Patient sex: M
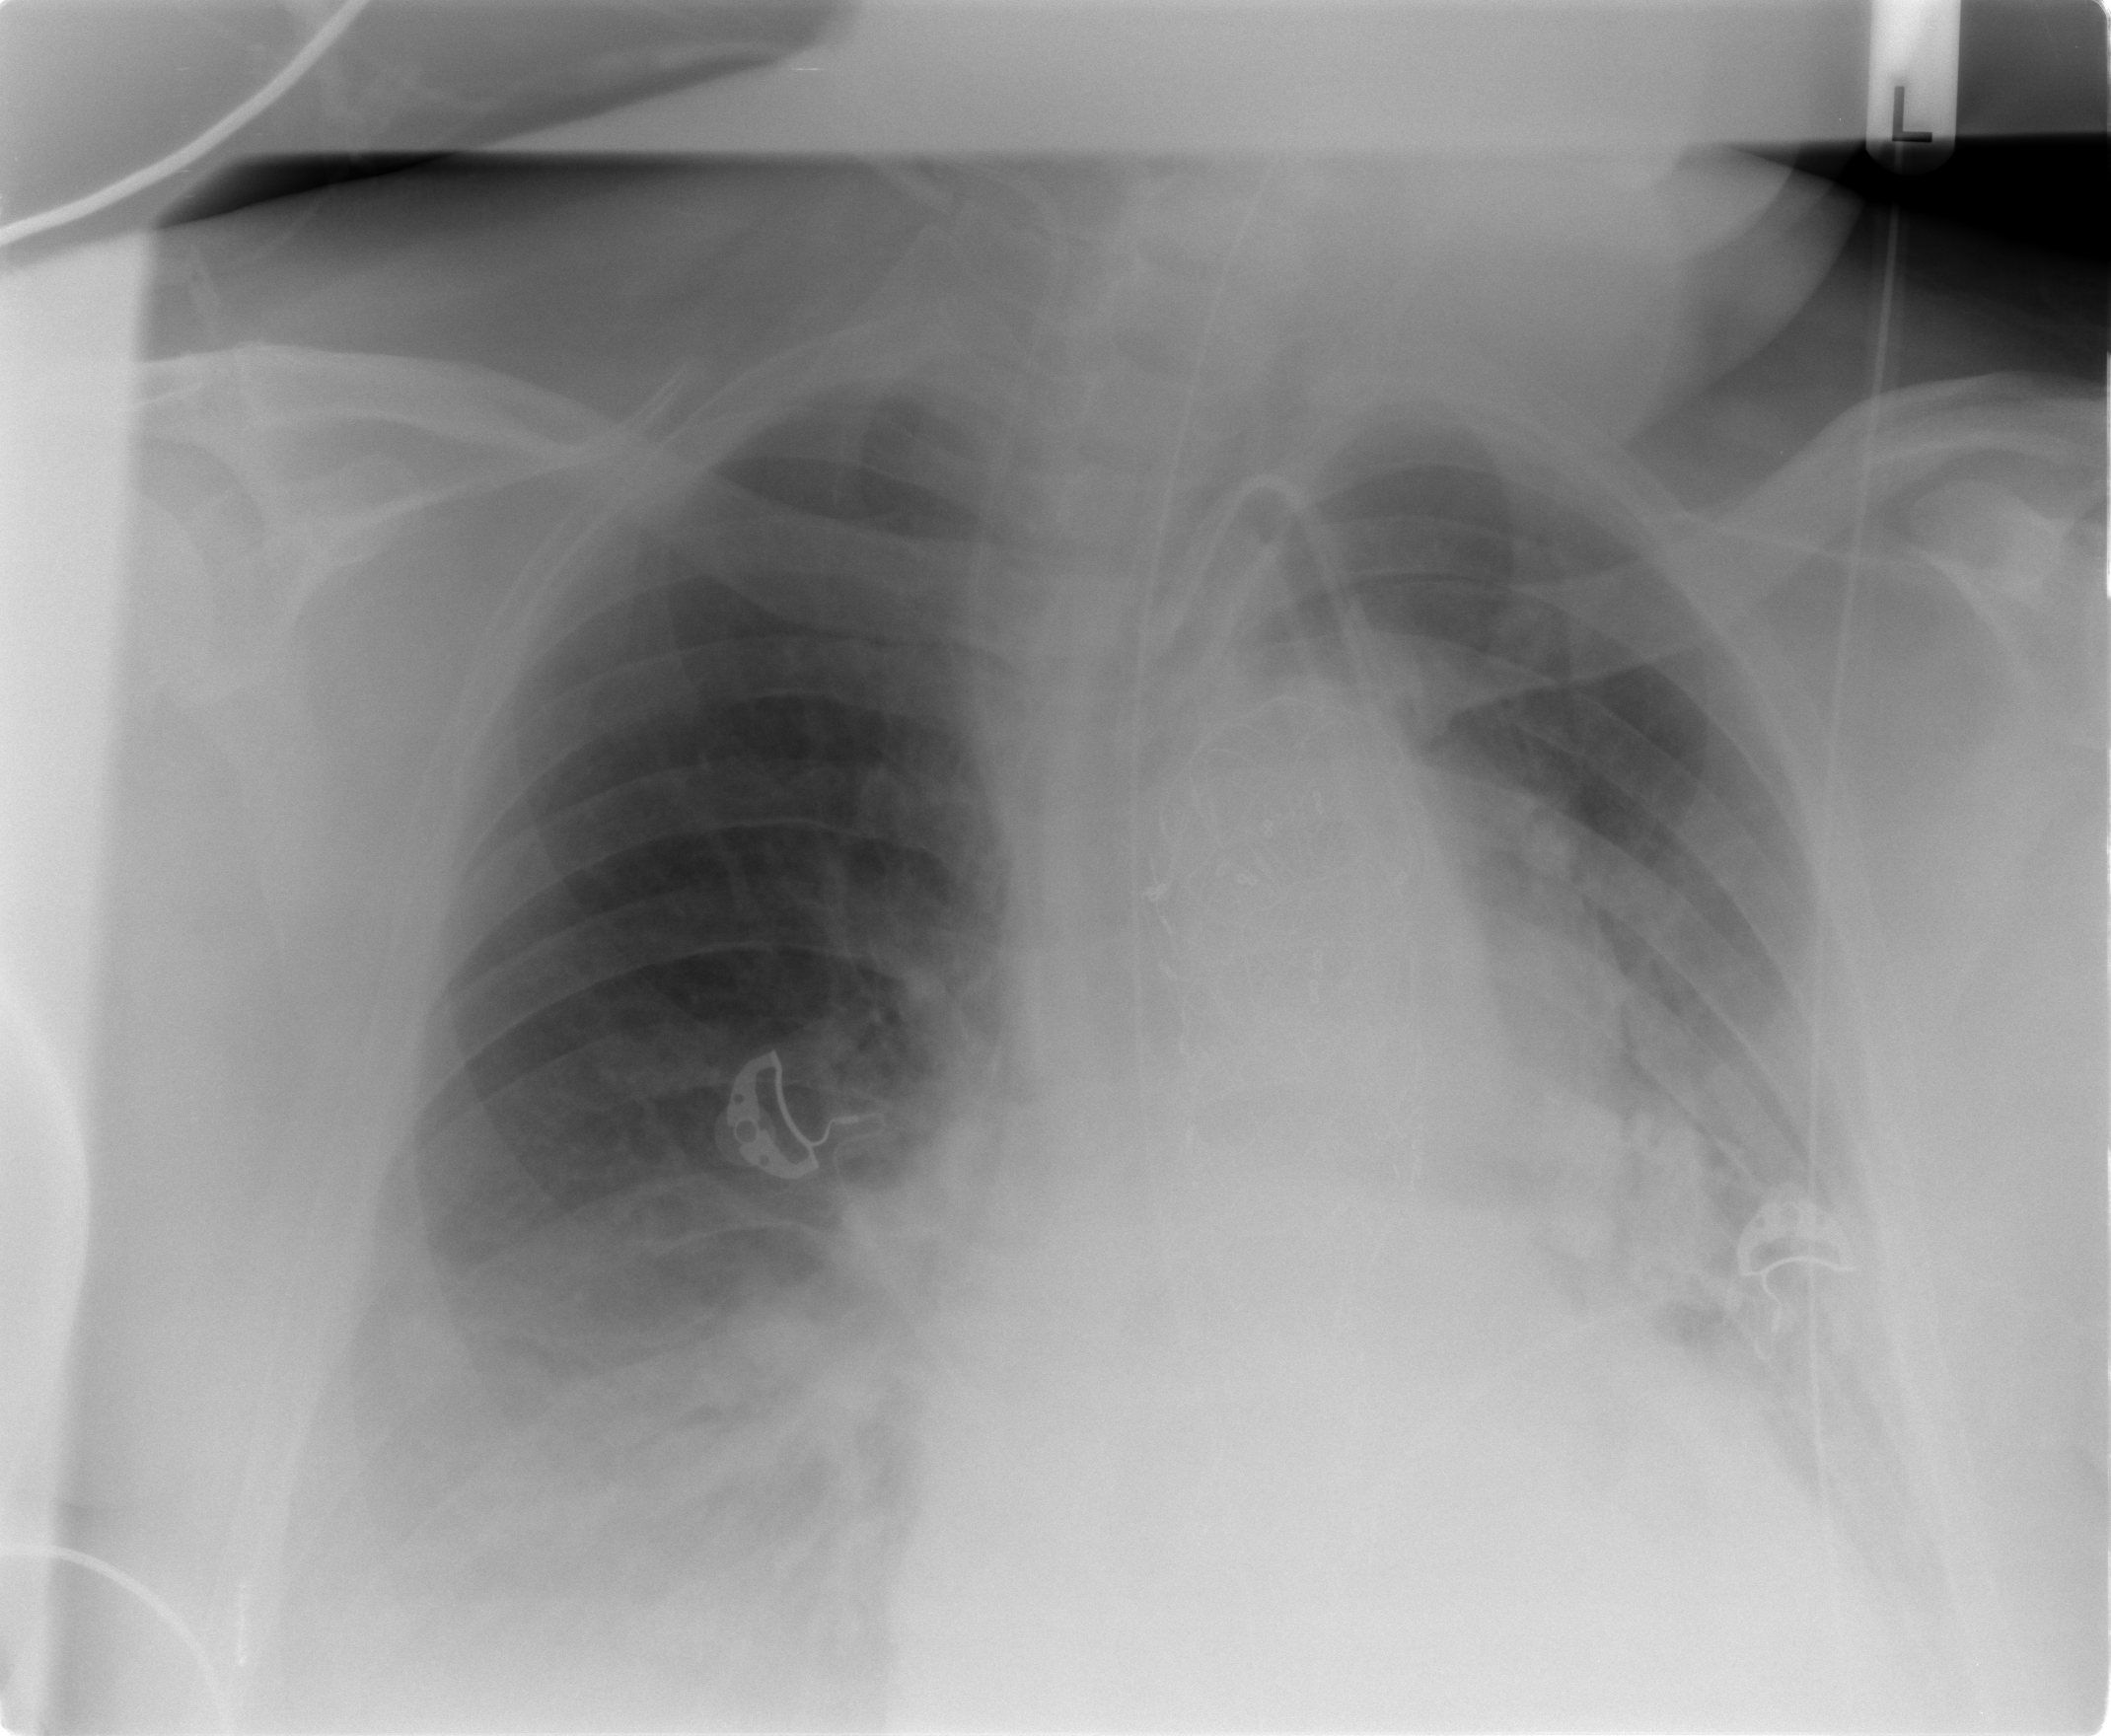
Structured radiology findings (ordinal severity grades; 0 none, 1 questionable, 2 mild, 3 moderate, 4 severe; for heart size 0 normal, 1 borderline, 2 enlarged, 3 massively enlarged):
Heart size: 2
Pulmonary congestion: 2
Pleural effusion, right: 2
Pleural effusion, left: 2
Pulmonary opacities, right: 0
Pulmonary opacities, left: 1
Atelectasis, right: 0
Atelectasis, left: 2